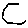
Label: hexagon